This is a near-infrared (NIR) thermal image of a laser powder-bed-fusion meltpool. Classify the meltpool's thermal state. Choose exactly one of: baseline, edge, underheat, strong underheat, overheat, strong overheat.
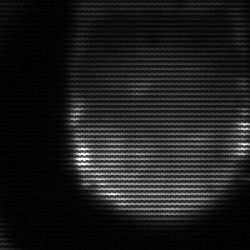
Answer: strong underheat